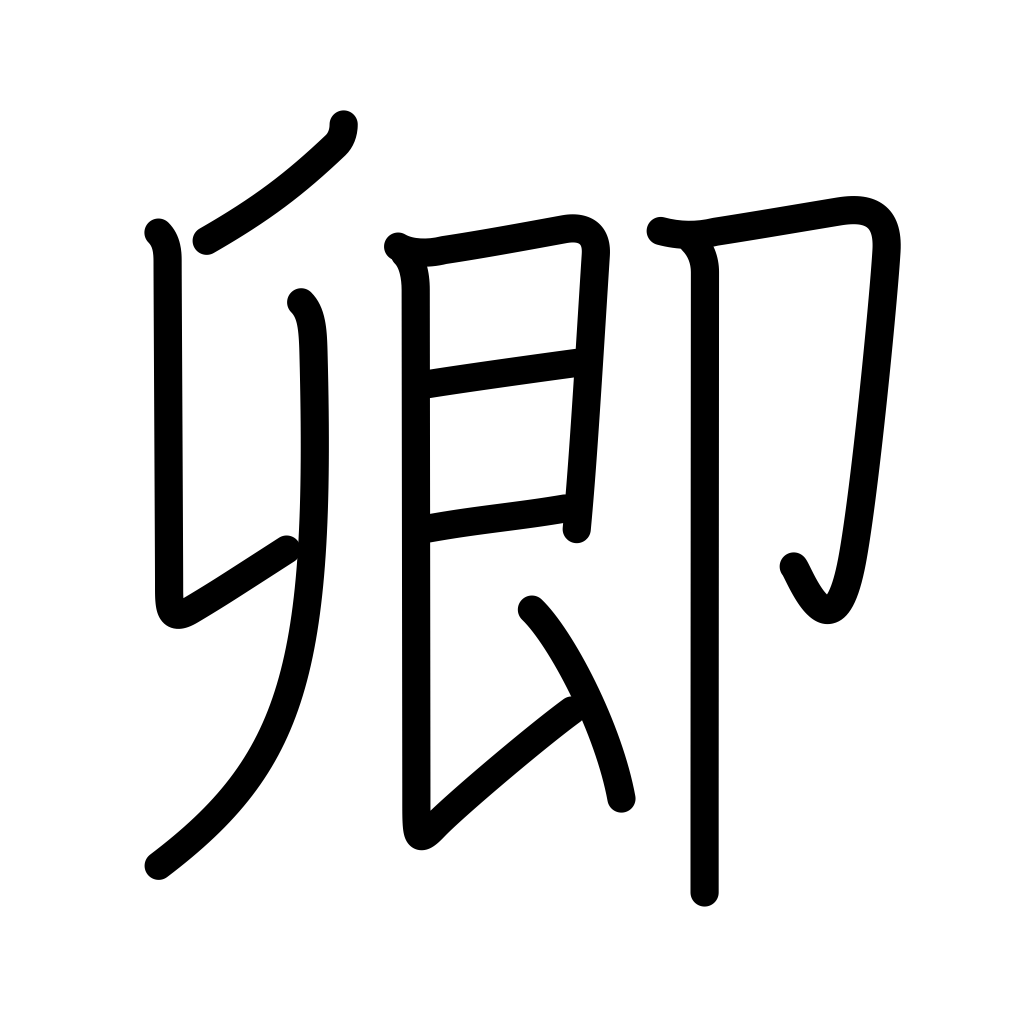
Meaning: you, lord, secretary, state minister